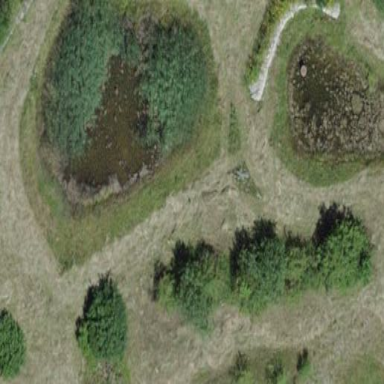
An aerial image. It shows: Pond surrounded by natural water.